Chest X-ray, AP view. Patient: 44 years old, sex F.
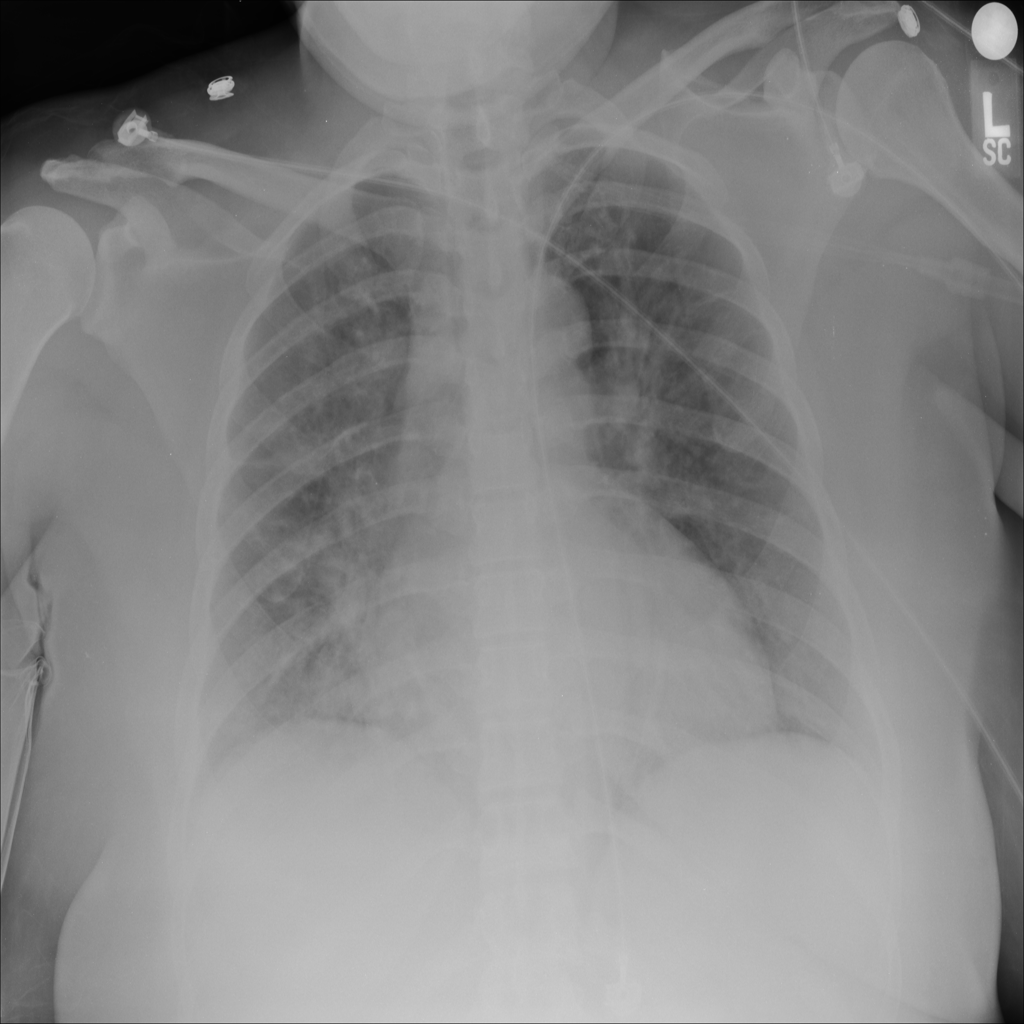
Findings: Nodule